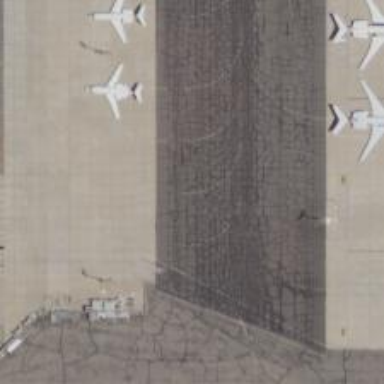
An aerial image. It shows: Image of taxiway at airport.